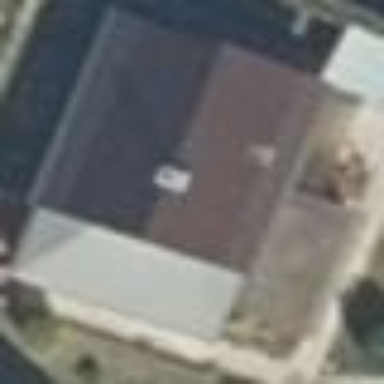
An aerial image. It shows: Detached building with gabled roof.